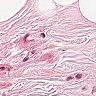
Metastatic tissue present: no